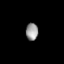
Tissue: lung
Cell type: Others
Senescence score: 0.2272
Nuclear area (px): 206
Mean DAPI intensity: 152.68